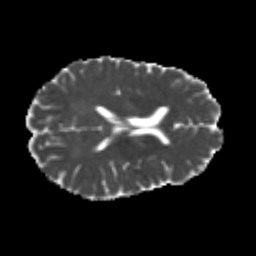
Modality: MD
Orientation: axial
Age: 24
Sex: male
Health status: healthy
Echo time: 0.074 s